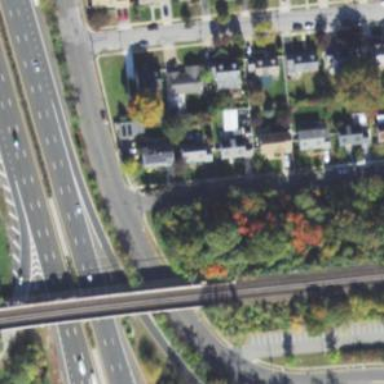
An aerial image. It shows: Stop road.